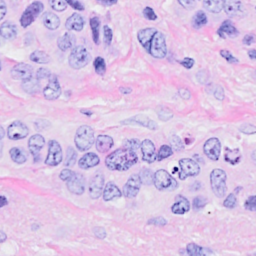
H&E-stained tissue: Breast